Question:
Is the arrow read like "Arena depends on LeagueStore" ? How is this implemented ? <URL> is a similar question, but it doesn't include such an arrow.
picture taken from <URL>
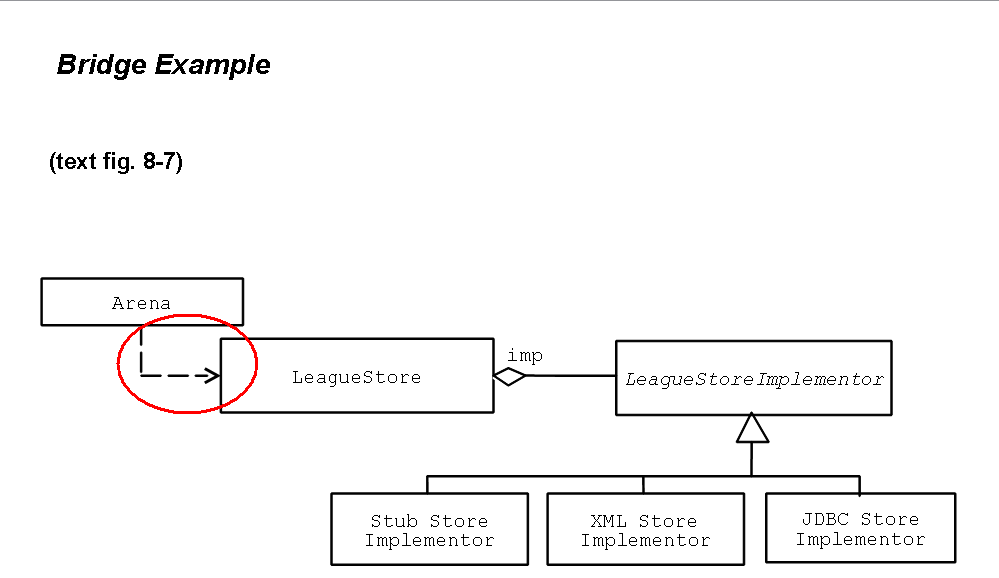
Answer: The UML relationship "depends on" is deliberately wide in scope. It means that some aspect of the "classifier" (class, interface, package, ...) referenced by the relationship is used by the classifier at the other end of the relationship. This can include calling a method, using a type, including a package and so on.
In this case I think it can clearly be interpreted as "uses", that is, calls one or more of its methods. Today, this relationship has its own UML representation as a stereotype called "uses" on the dependency relationship to make it a little more specific.